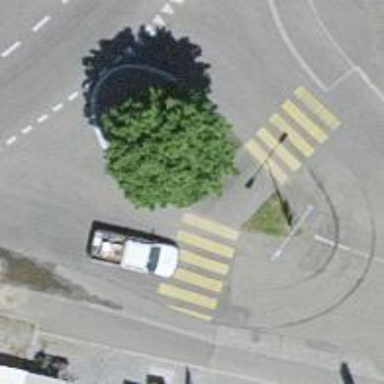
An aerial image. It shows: Uncontrolled crossing along footway.